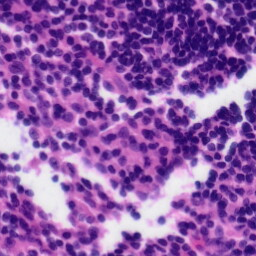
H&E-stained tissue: Tonsil